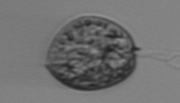
Label: Prorocentrum